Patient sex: F
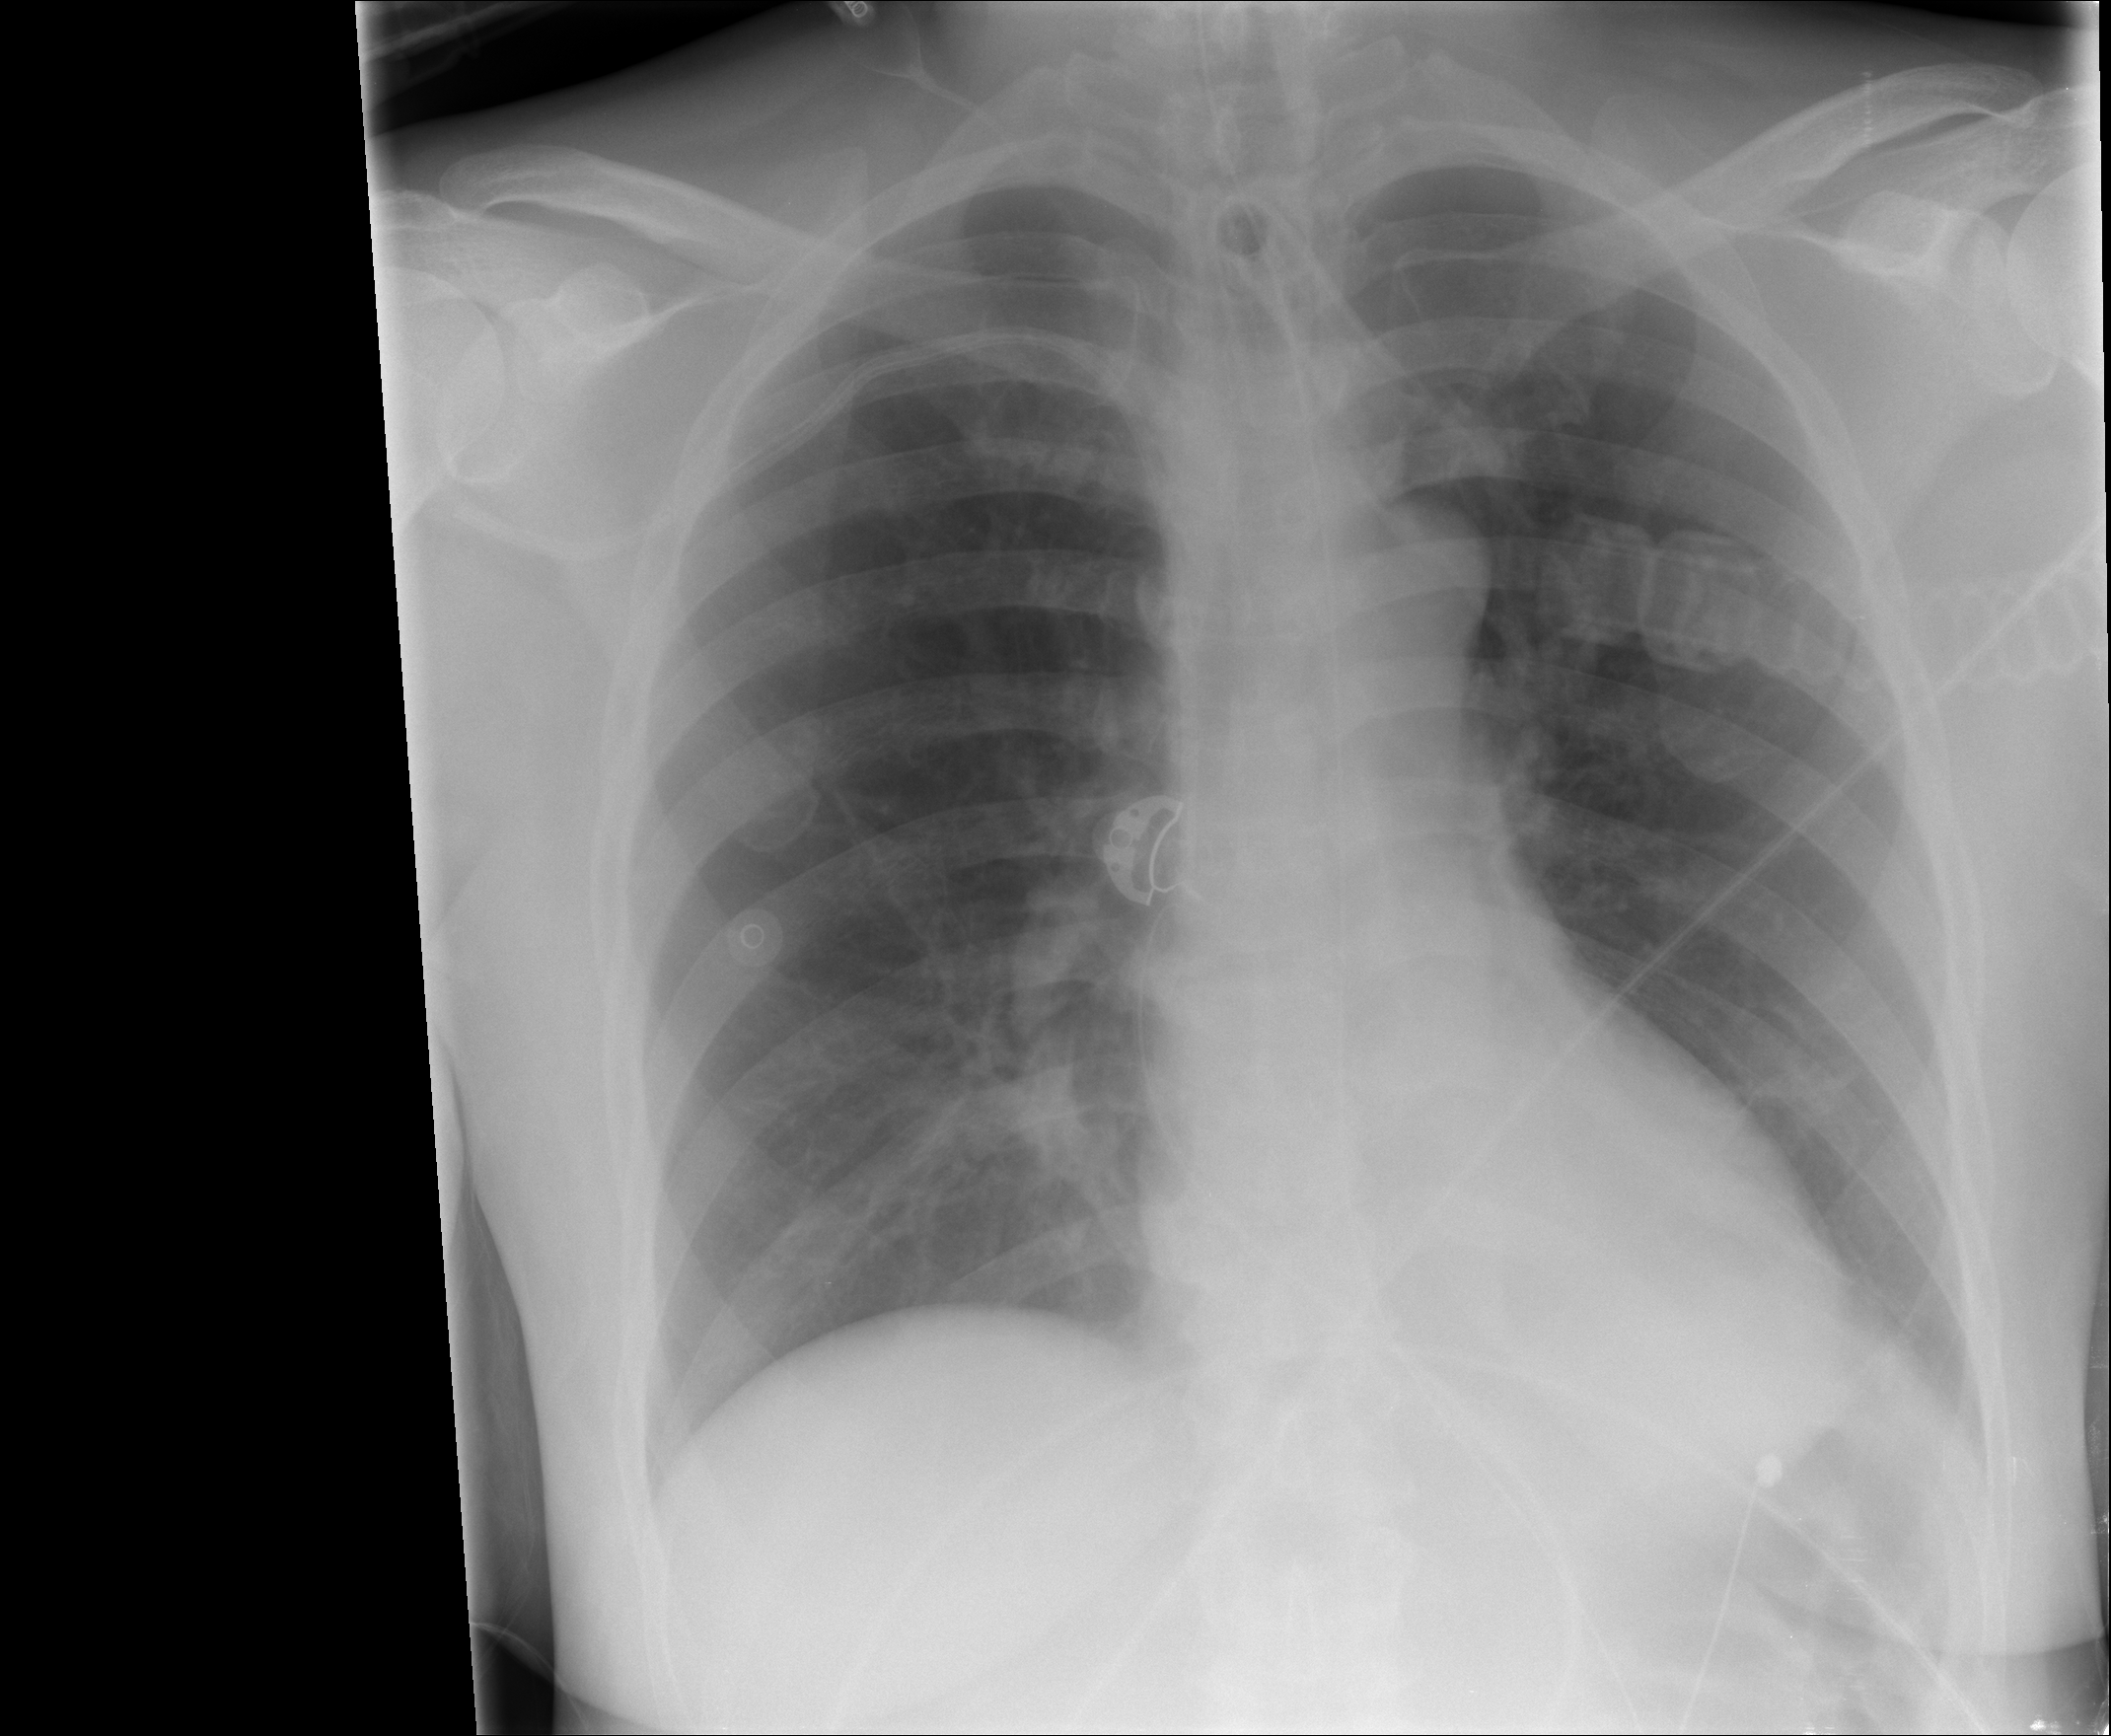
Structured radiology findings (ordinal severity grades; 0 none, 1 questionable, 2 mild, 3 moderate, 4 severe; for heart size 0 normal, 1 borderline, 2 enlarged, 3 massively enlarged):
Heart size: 0
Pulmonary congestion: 0
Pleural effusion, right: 0
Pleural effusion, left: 0
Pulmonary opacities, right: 1
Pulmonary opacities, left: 0
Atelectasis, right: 1
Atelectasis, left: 0